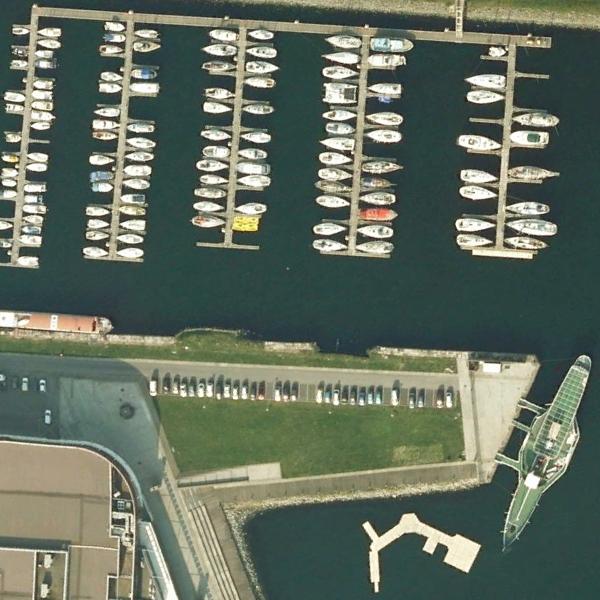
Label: Port